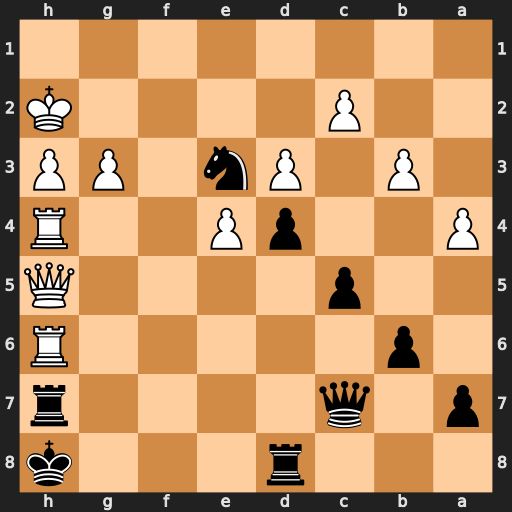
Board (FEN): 3r3k/p1q4r/1p5R/2p4Q/P2pP2R/1P1Pn1PP/2P4K/8
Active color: b
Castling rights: -
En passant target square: -
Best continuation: Nf1+ Kg1 Qxg3+ Kxf1 Rf8+ Qf5 Rxf5+